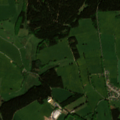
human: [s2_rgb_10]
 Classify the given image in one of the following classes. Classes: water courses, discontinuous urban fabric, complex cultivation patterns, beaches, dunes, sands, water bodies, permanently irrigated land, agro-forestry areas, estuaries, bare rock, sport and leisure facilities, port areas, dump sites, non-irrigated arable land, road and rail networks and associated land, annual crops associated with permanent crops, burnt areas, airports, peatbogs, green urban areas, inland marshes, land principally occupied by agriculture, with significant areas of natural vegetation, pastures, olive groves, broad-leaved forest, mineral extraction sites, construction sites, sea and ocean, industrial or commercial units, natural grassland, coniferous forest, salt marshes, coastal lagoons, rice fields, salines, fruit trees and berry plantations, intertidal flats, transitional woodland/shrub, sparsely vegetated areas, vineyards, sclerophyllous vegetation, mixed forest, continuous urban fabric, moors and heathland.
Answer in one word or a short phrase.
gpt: discontinuous urban fabric, pastures, complex cultivation patterns, land principally occupied by agriculture, with significant areas of natural vegetation, coniferous forest